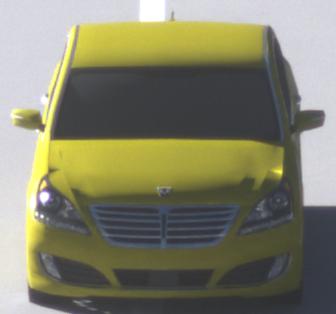
Make: Hyundai
Model: Equus
Detailed model: Gen. 2 VI
Model produced from: 2009
Model produced until: 2016
Doors: 4
Color: yellow
Road condition: dry road
Daytime: morning or afternoon
Contrast: high contrast